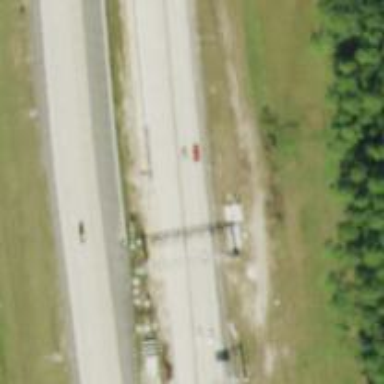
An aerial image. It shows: Toll lane on motorway.